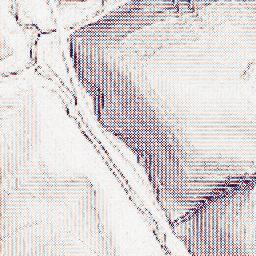
Category: wavelet
Decomposition family: wavelet_biorthogonal
Decomposition parameters: wavelet: bior1.3
level: 1
Upsampling method: cubic_mitchell
Upsampling parameters: scale: 4
Upsampling scale: 4